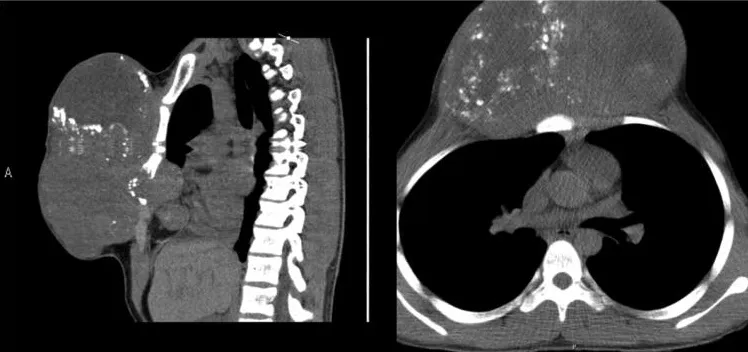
Preoperative CT scans.
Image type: radiology (ct)